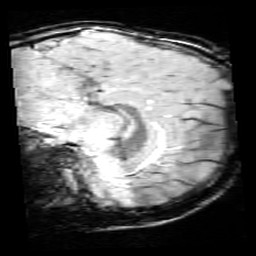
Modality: SWI
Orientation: sagittal
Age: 11
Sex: male
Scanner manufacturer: siemens
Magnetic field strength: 3 T
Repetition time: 0.027 s
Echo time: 0.02 s